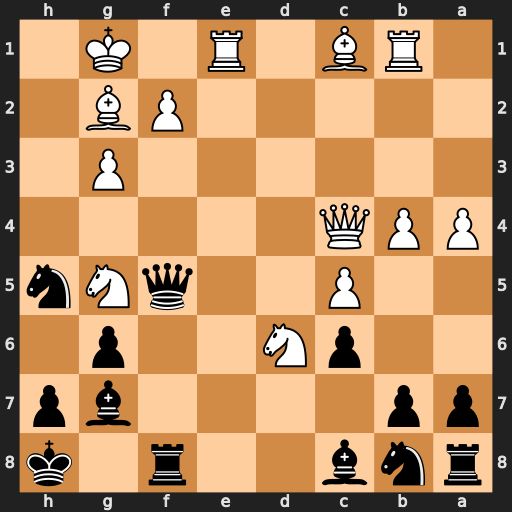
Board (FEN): rnb2r1k/pp4bp/2pN2p1/2P2qNn/PPQ5/6P1/5PB1/1RB1R1K1
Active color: b
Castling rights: -
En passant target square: -
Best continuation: Qxf2+ Kh2 Qxg3+ Kh1 Qxe1+